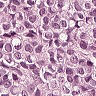
Metastatic tissue present: yes